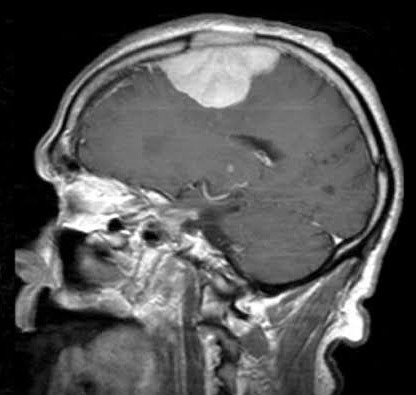
Label: meningioma